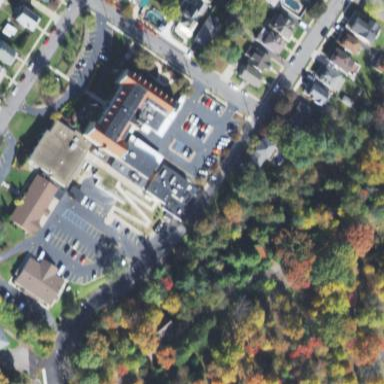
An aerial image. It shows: Hospital building.